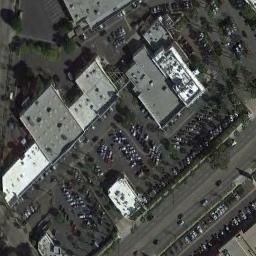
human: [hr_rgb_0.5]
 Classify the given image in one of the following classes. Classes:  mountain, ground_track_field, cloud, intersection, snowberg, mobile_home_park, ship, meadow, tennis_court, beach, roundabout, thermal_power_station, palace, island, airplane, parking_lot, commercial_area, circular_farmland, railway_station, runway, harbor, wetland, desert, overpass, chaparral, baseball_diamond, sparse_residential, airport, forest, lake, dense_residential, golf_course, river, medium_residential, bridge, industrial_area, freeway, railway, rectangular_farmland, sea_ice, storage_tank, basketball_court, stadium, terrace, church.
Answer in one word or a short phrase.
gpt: parking_lot